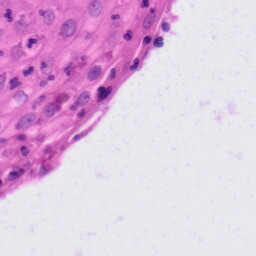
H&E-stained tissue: Tonsil